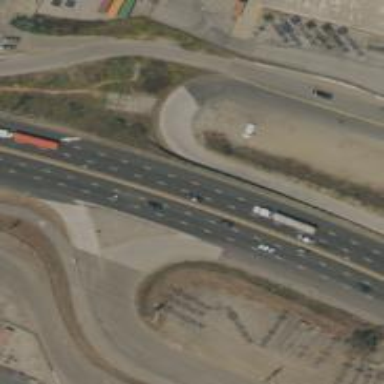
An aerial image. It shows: Primary link highway.